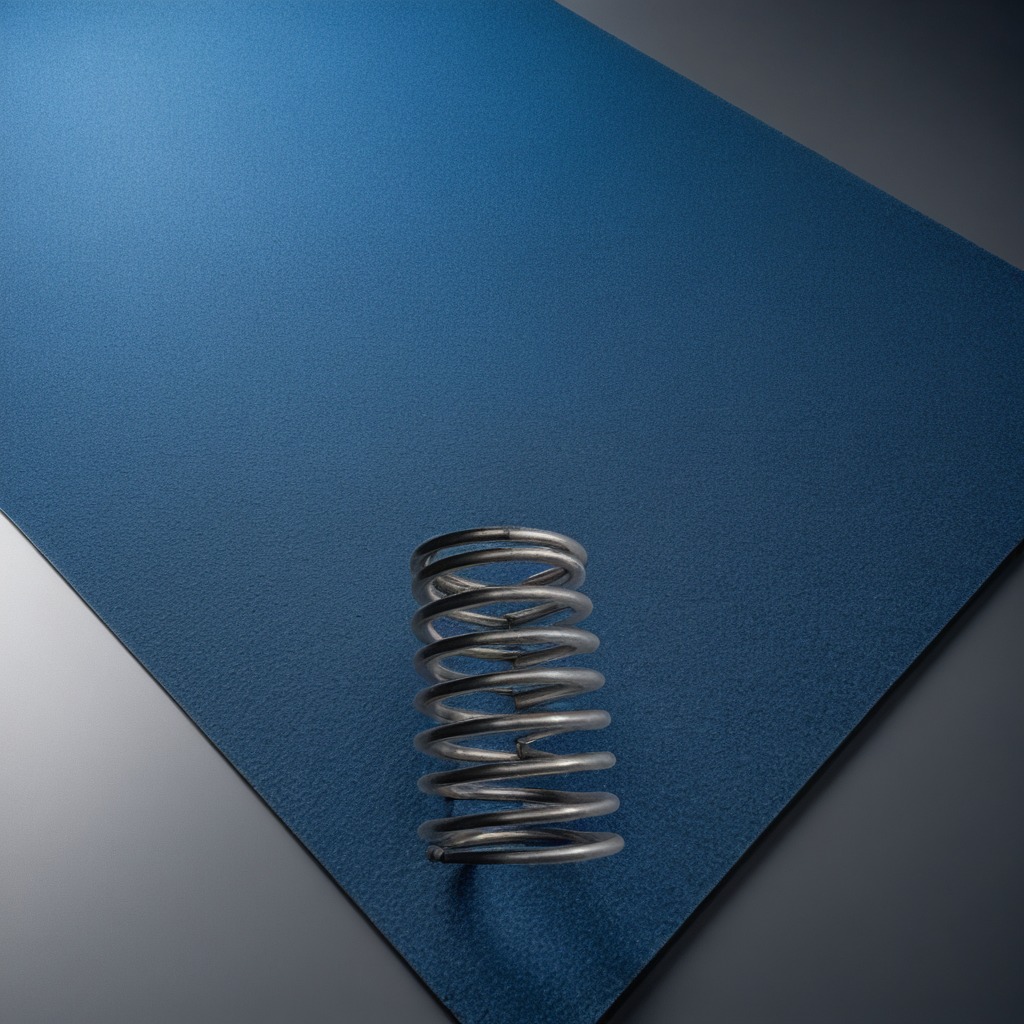
A coiled metal spring lies on the clean granite tabletop covered with a blue rubber mat inside a workshop under bright overhead lighting crisp shadows high clarity worn but beneath the mat.